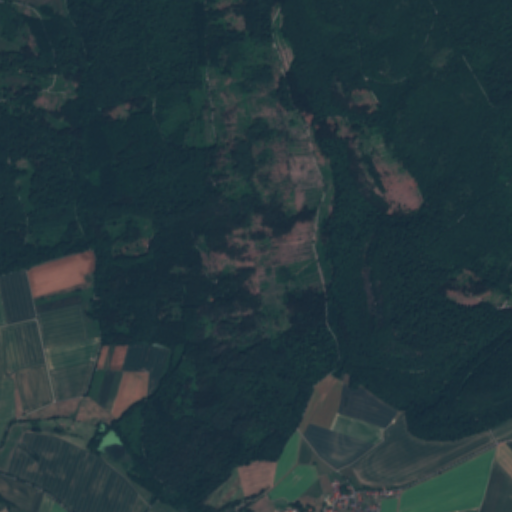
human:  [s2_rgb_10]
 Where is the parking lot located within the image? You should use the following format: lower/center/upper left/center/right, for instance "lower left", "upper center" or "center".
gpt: The parking lot is located in the lower right of the image.
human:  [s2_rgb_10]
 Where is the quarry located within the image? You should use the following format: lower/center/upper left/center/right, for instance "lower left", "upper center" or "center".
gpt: The quarry is located in the lower center of the image.
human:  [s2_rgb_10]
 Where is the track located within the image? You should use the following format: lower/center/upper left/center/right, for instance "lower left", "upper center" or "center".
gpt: There is no track in the image.